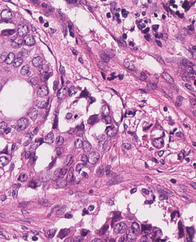
Tumor epithelial tissue: yes
Tumor-associated stroma tissue: yes
Normal tissue: no